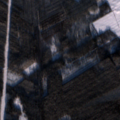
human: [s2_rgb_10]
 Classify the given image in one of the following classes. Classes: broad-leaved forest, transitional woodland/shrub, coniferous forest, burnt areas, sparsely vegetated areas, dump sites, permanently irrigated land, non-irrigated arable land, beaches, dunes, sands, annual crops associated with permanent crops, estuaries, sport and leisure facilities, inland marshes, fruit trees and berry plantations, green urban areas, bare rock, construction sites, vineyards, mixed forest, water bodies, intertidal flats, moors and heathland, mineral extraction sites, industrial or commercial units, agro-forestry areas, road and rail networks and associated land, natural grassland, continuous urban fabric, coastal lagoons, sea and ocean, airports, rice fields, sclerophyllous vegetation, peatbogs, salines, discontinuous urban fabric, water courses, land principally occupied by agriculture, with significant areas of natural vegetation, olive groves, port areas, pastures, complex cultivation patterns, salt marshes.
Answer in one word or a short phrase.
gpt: non-irrigated arable land, coniferous forest, mixed forest